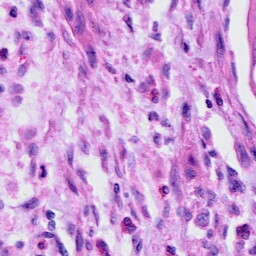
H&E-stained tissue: Cervix